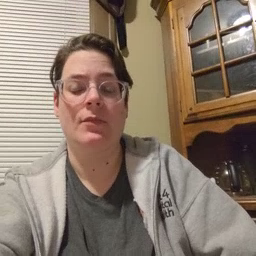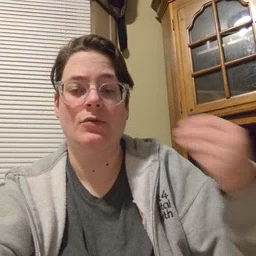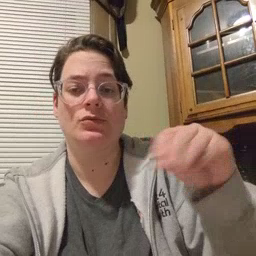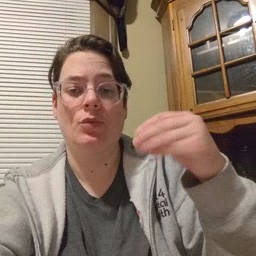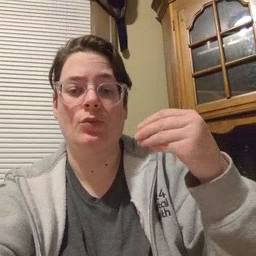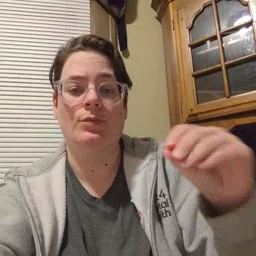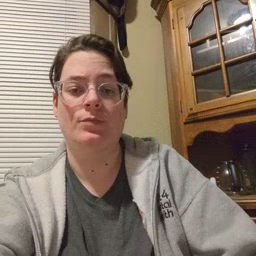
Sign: store